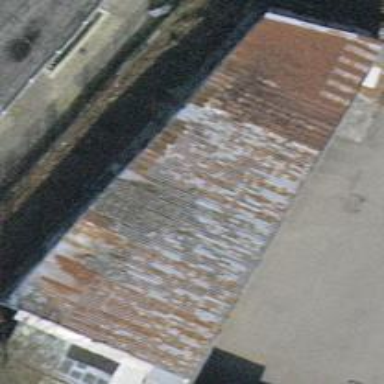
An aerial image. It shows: View of roof of building.